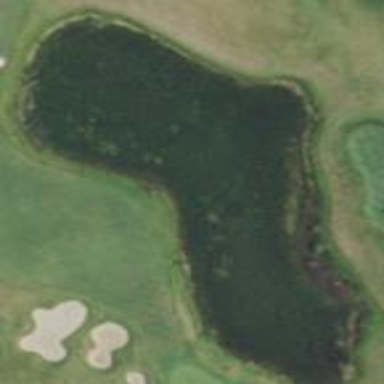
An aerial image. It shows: Water hazard on golf course.